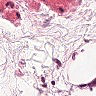
Metastatic tissue present: no